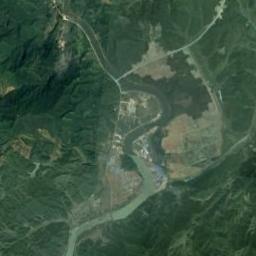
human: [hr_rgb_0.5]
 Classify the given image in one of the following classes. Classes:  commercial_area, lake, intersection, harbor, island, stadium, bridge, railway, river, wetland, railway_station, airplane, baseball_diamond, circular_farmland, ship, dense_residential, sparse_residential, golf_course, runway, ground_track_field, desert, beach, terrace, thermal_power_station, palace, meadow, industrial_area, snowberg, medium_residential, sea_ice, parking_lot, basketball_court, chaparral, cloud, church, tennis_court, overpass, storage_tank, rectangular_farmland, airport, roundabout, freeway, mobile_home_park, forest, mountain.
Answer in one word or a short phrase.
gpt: river